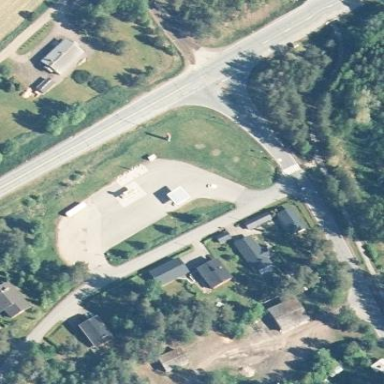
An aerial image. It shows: Rest area on the road.